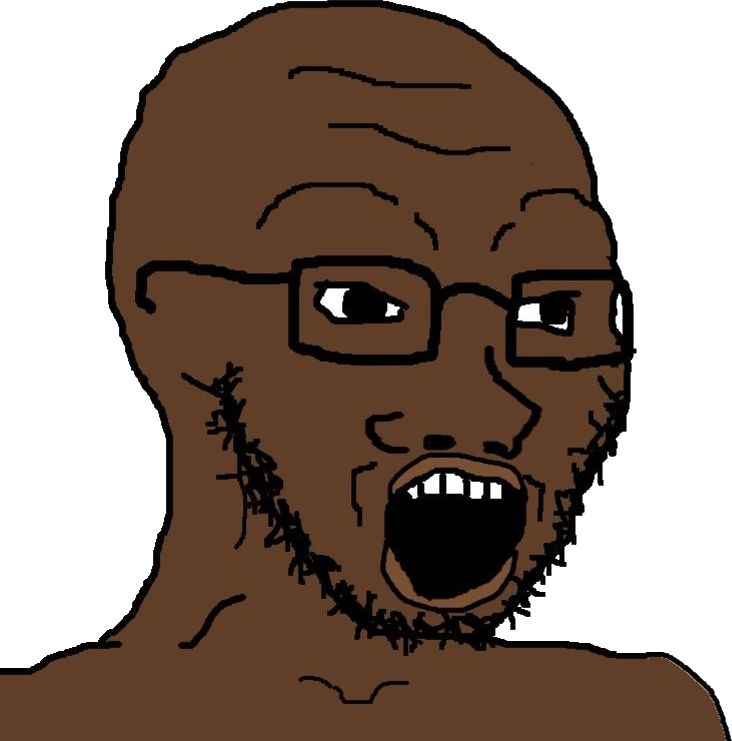
Label: 5_Blackjak